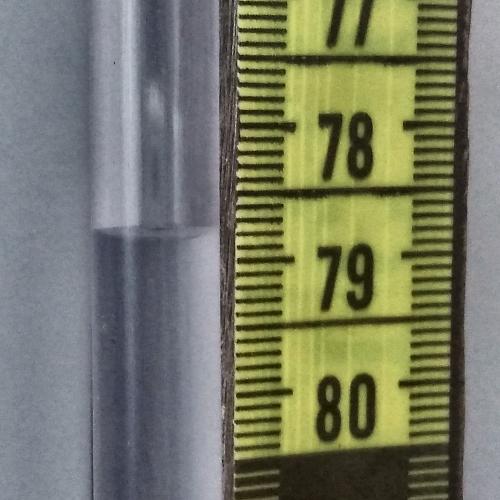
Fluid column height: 78.8 cm